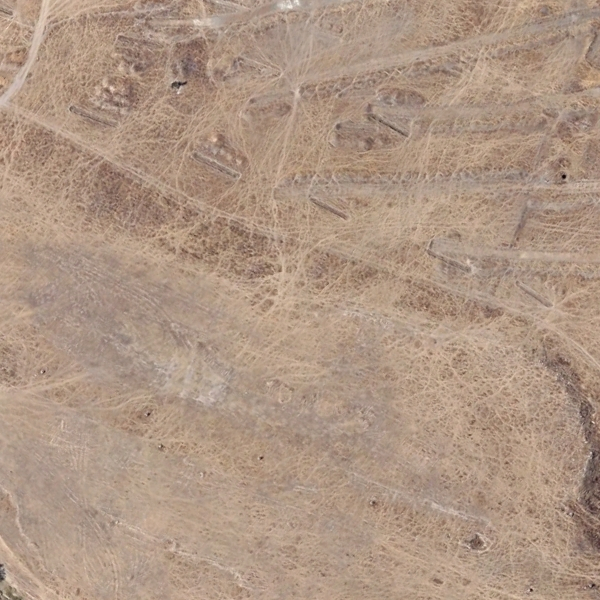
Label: BareLand